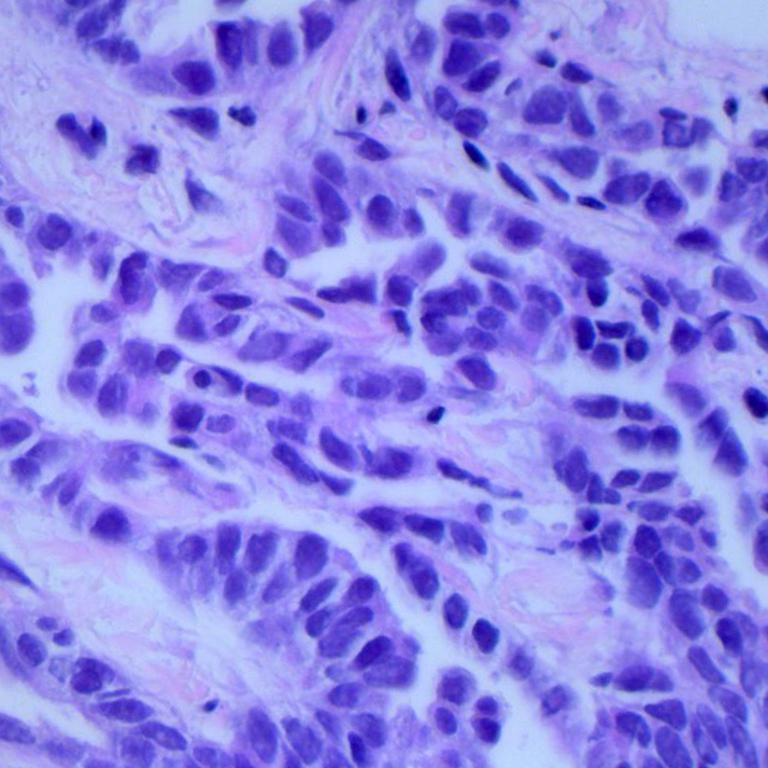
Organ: lung
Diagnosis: adenocarcinomas